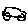
Label: car